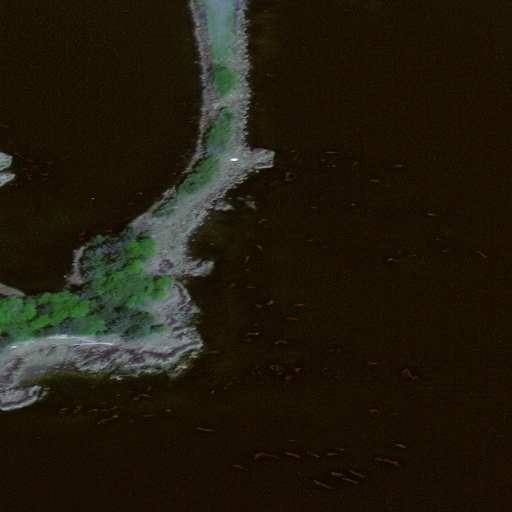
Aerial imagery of island in Alaska named Nevski Island containing only unknown